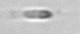
Label: flagellate_morphotype3